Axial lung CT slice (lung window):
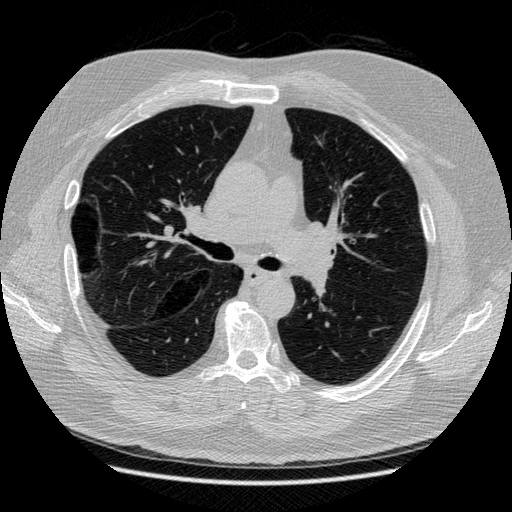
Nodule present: no